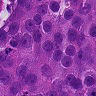
Metastatic tissue present: yes